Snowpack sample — Snodgrass Mountain, Crested Butte, Colorado (2/4/25, 12:06 PM MST)
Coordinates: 38.923, -106.968
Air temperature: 35 °F
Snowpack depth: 80 cm
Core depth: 80 cm
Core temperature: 32 °F
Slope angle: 14°, slope face: 78°
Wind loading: low
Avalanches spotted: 0
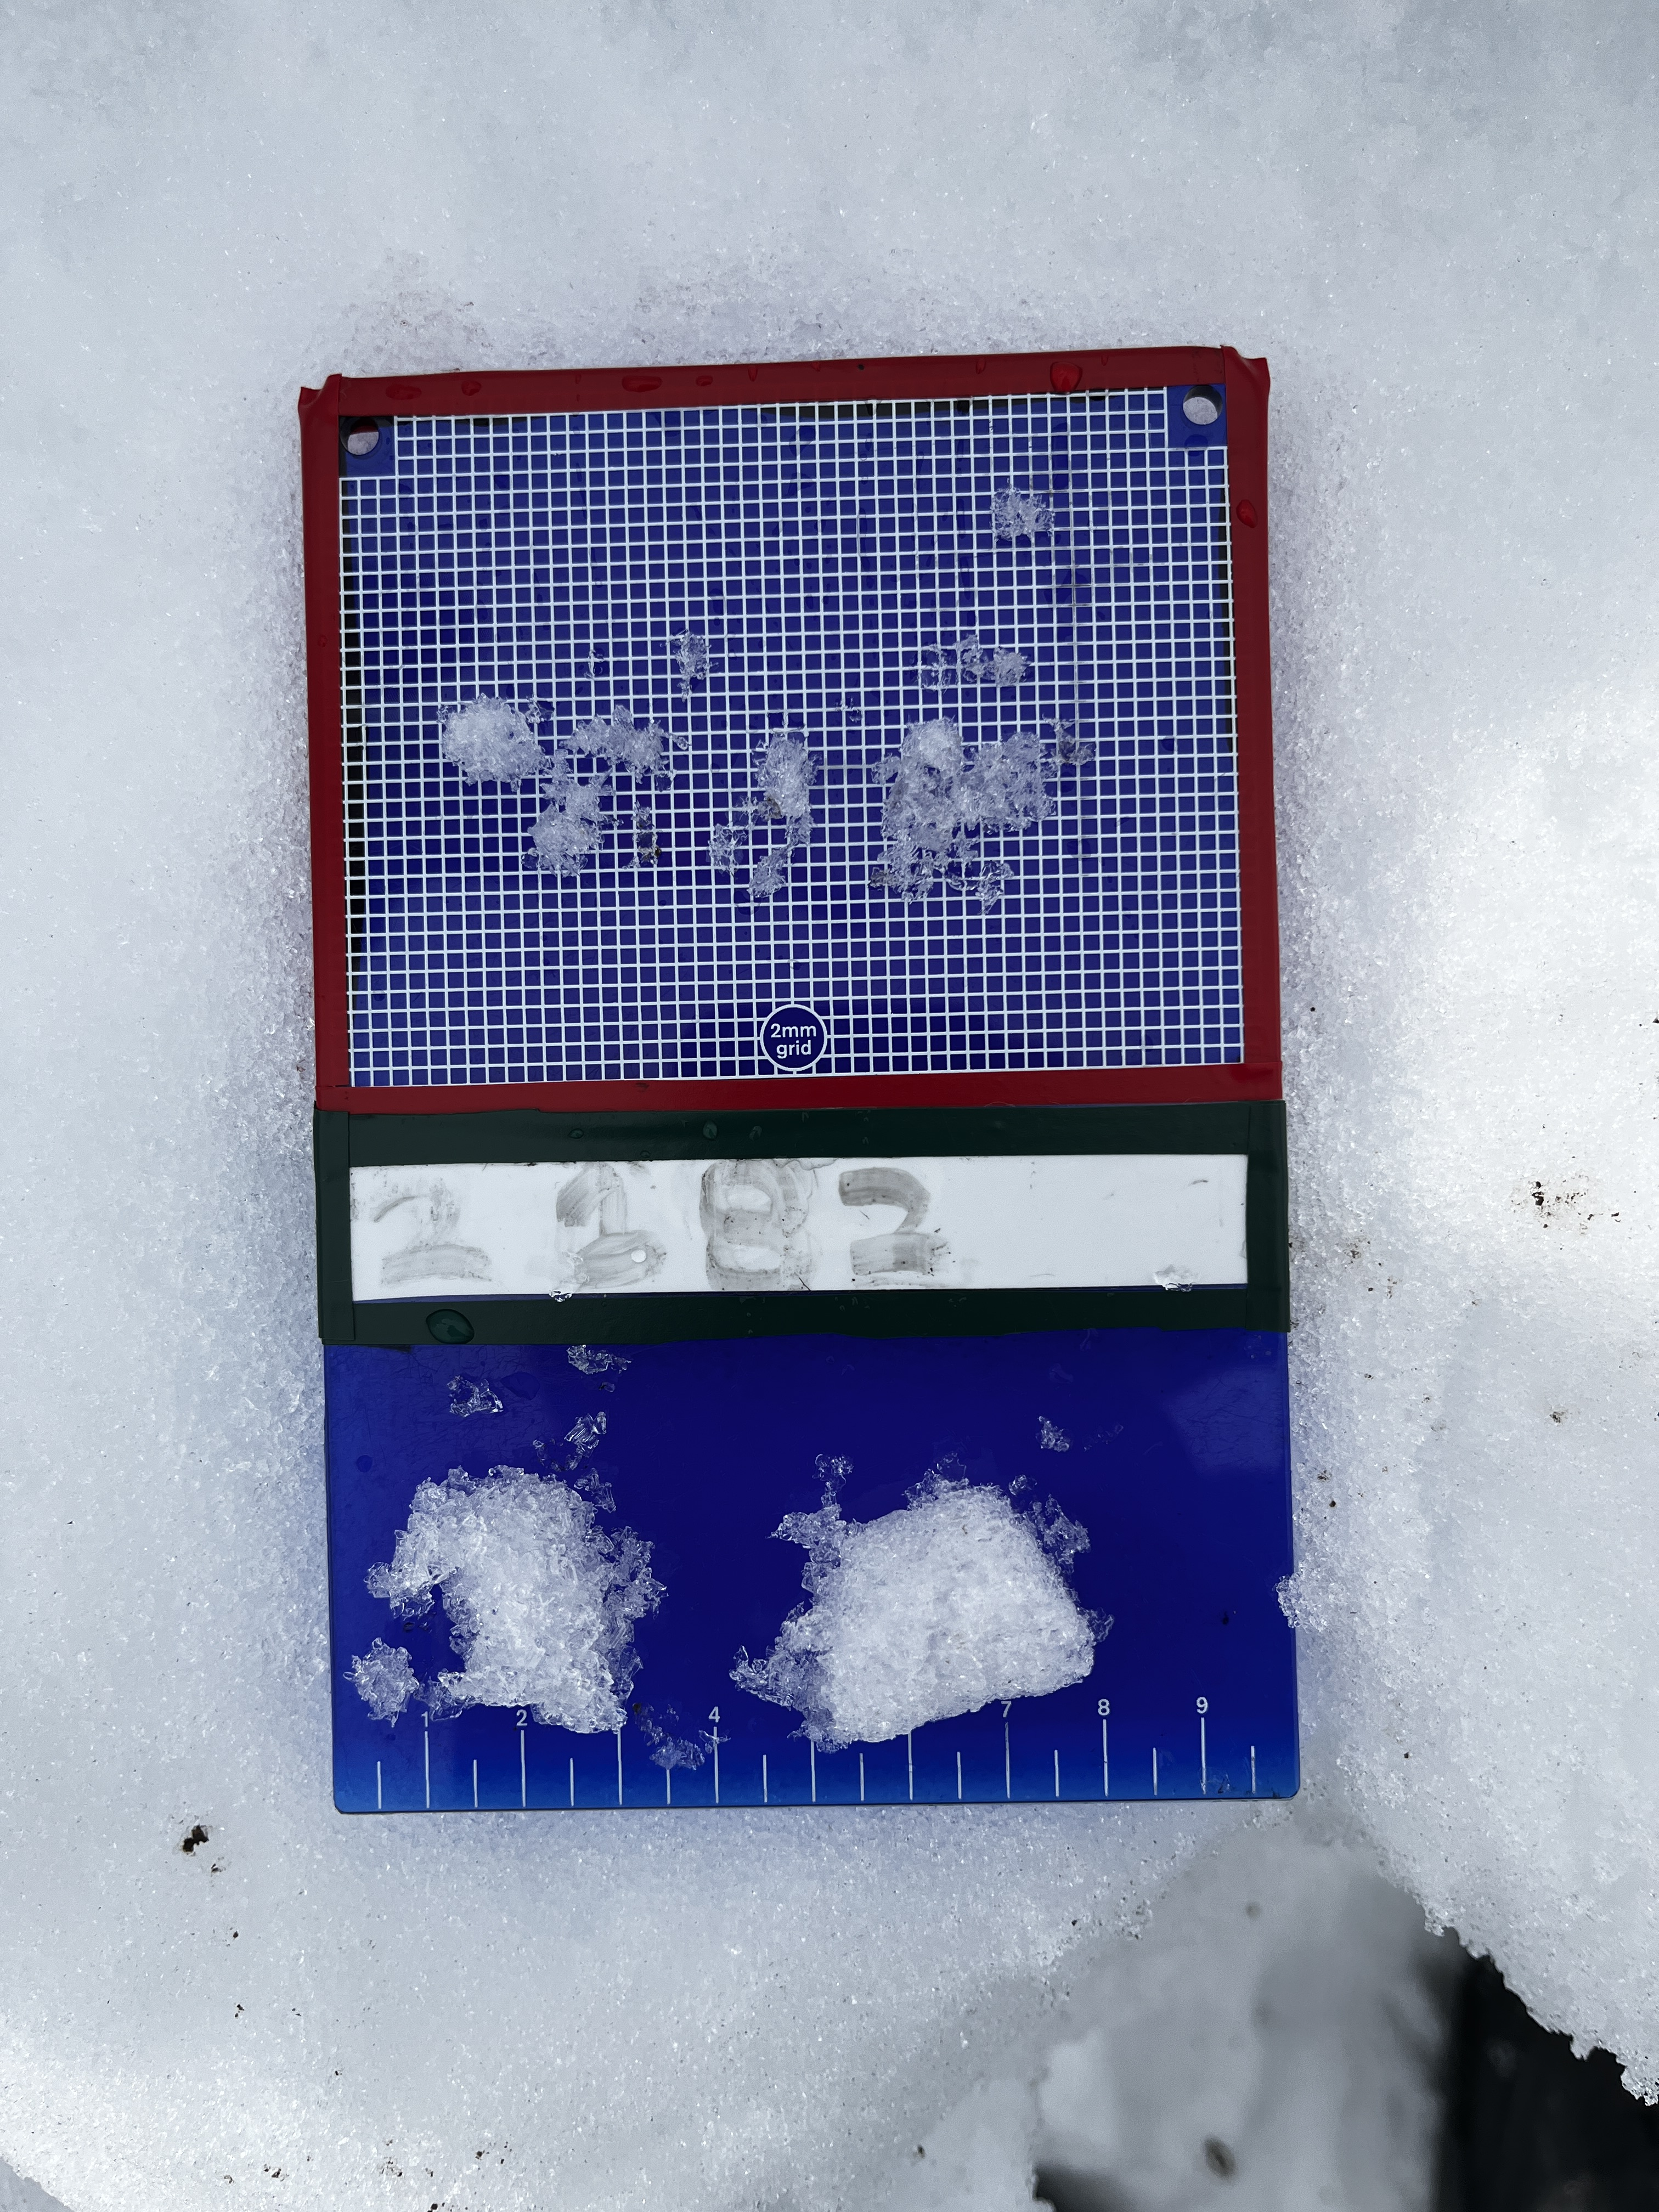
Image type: crystal_card
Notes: No avalanches nearby, unusually warm weather for the last month reported by residents, Collected 25 yards from treeline